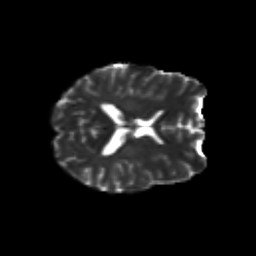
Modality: T2w
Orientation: axial
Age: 23
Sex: female
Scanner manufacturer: siemens
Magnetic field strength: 3 T
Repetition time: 3.5 s
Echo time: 0.125 s